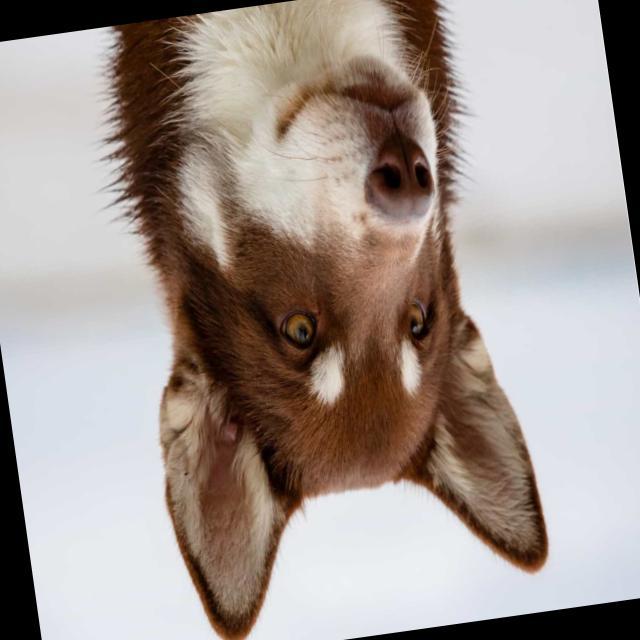
Healthy canine skin — no visible lesions, inflammation, or abnormalities. The skin and coat appear normal.